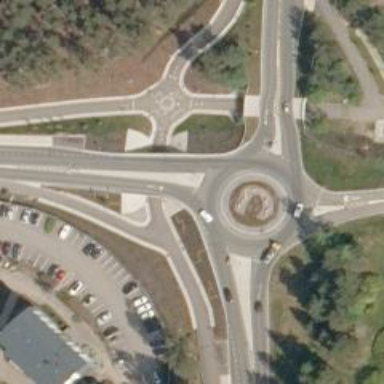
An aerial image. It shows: Secondary road with asphalt surface leading to roundabout. There is separate sidewalk for pedestrians.